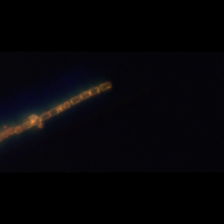
Taxon: Skeletonema
Group: Diatoms